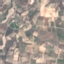
Land use / land cover class: PermanentCrop